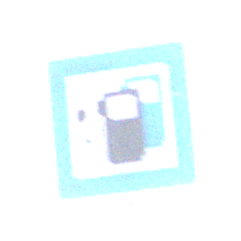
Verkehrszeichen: LadestationFuerElektrofahrzeuge
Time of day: MorningAfternoon
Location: Outdoor (Urban)
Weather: Overcast
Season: NotSpecified
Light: Natural